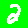
Digit: 2